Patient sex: M
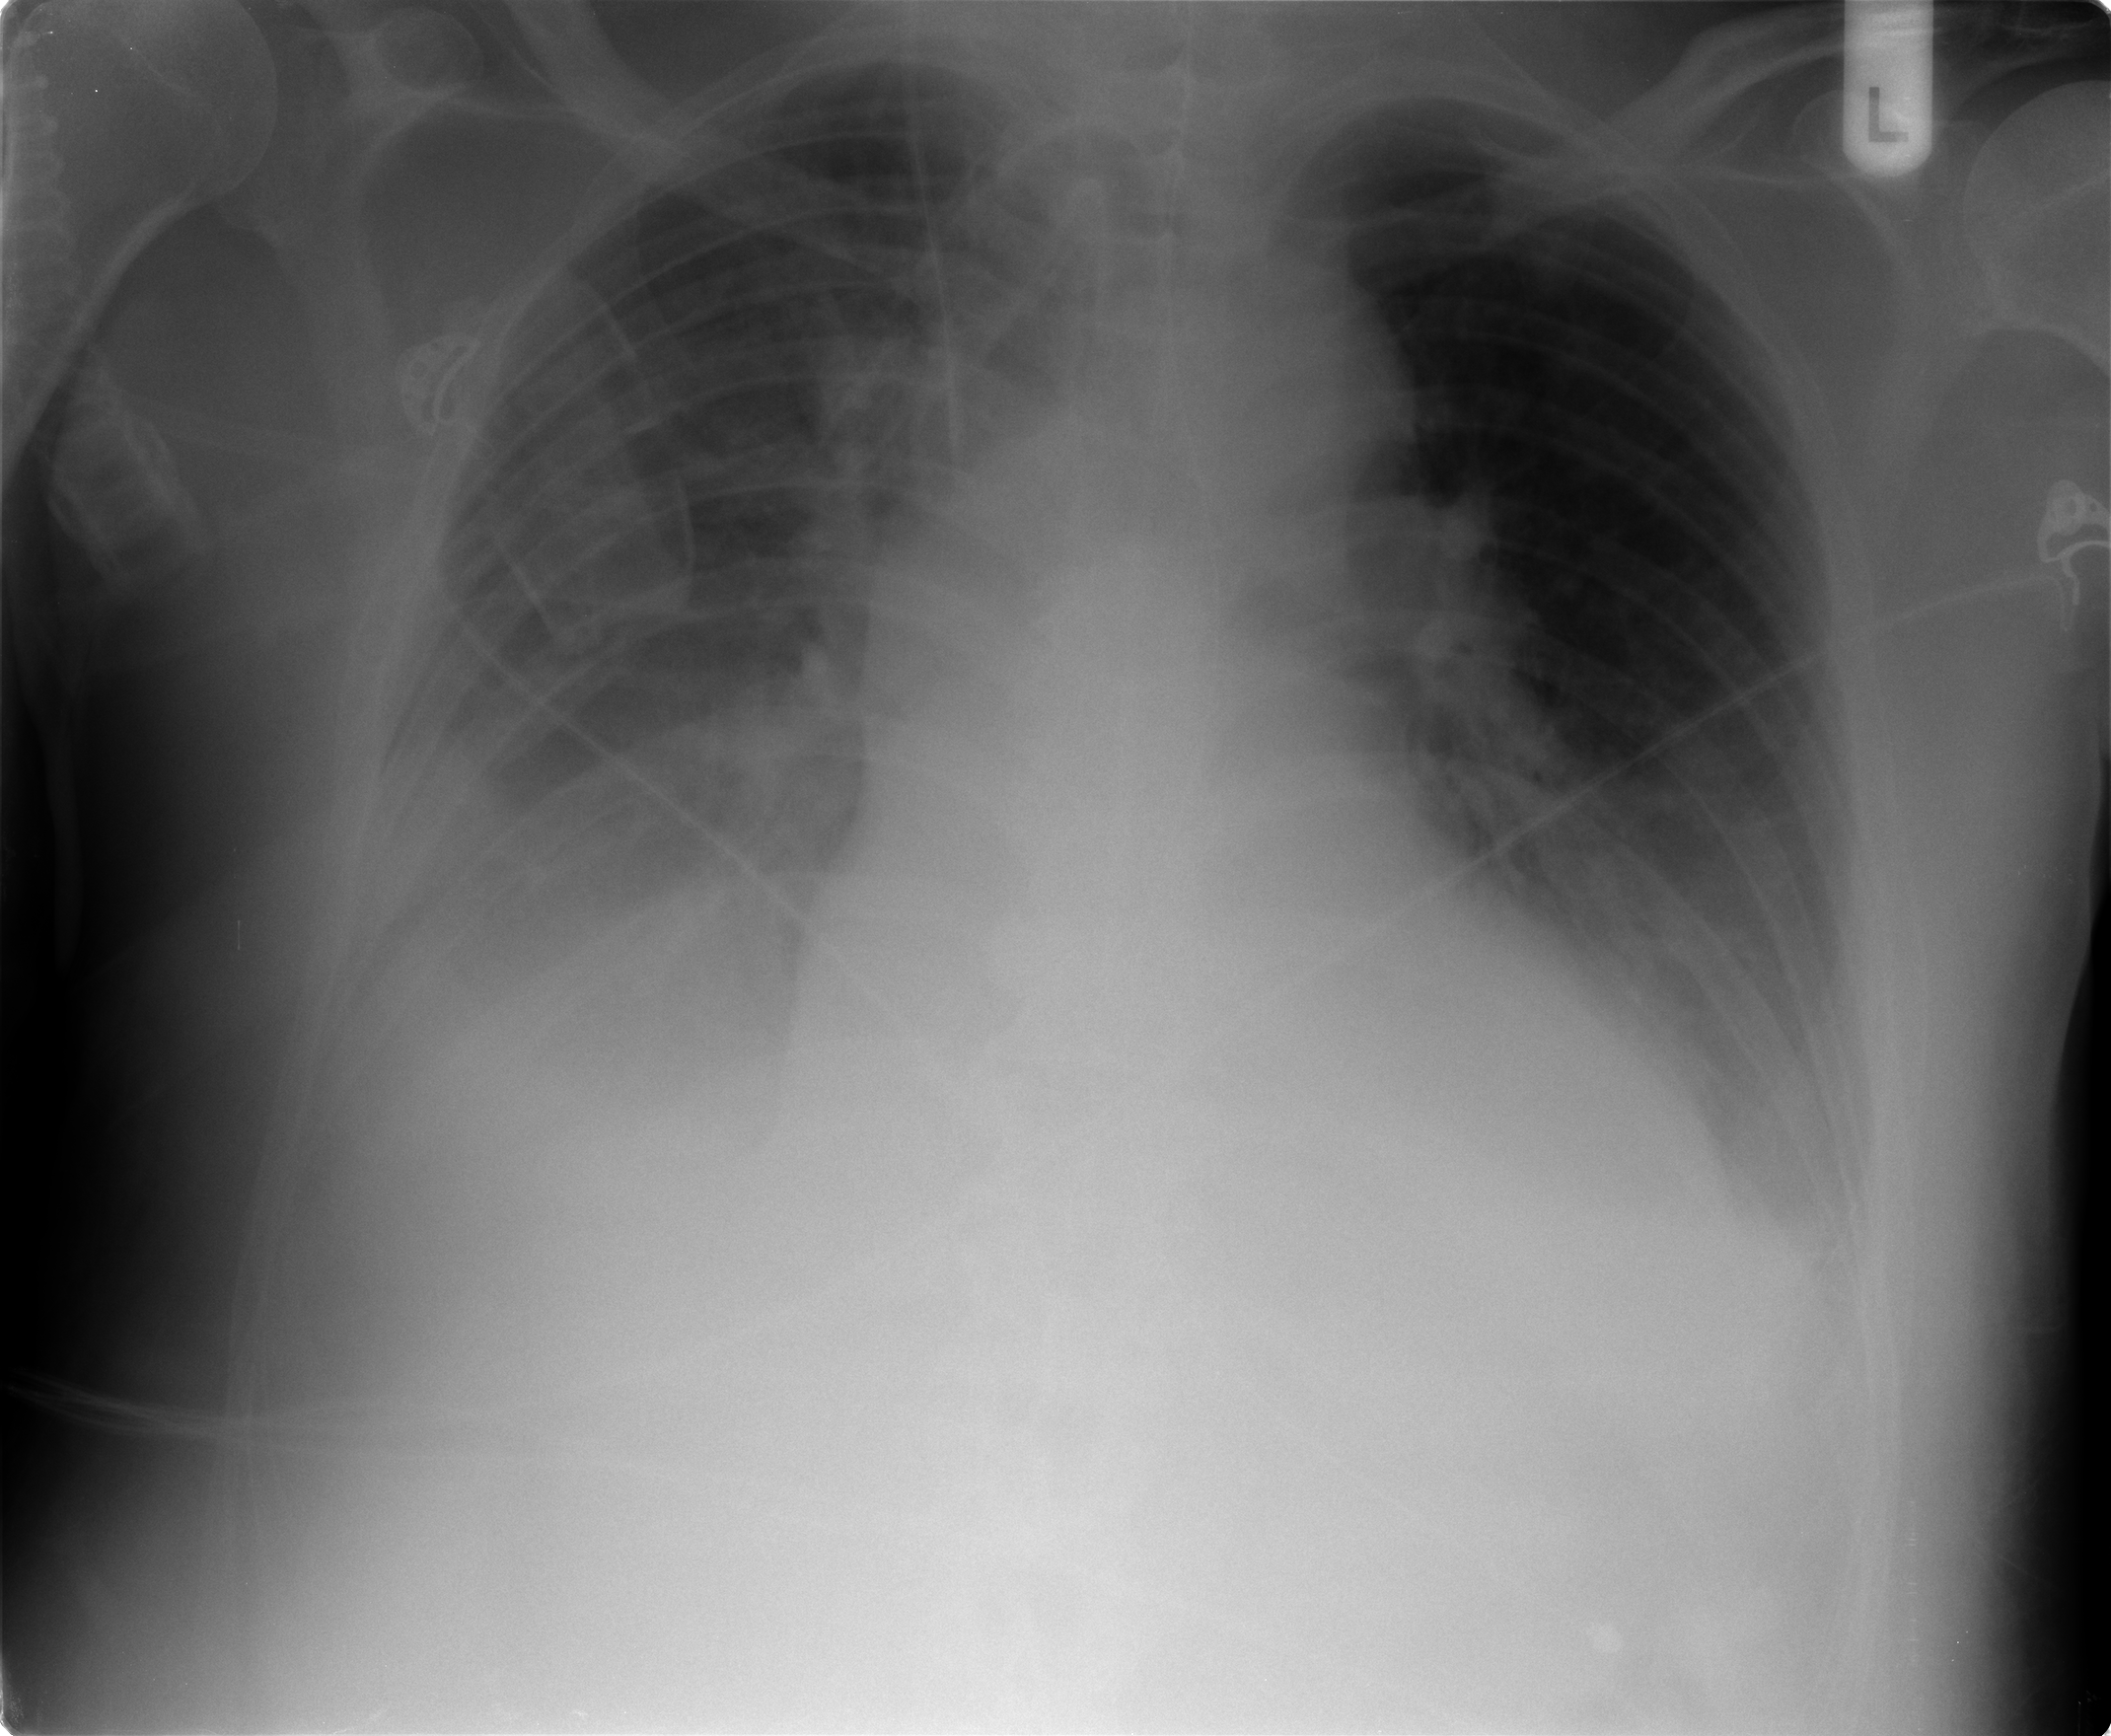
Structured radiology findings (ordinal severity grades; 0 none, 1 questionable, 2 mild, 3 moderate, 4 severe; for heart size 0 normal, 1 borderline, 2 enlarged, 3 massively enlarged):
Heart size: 2
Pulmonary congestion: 1
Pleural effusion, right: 3
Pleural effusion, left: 2
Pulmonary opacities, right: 2
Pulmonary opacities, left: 0
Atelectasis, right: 2
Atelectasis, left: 2